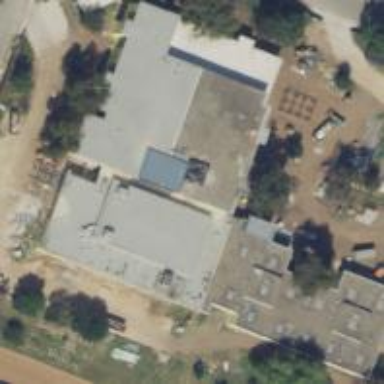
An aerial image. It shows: School building.